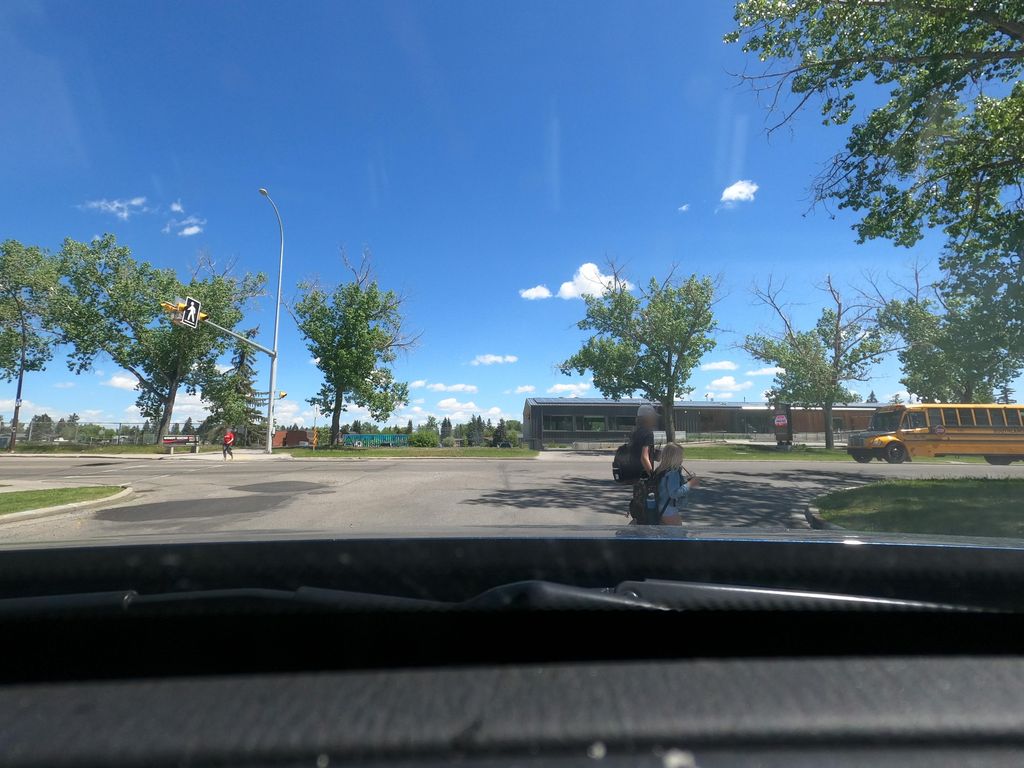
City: calgary